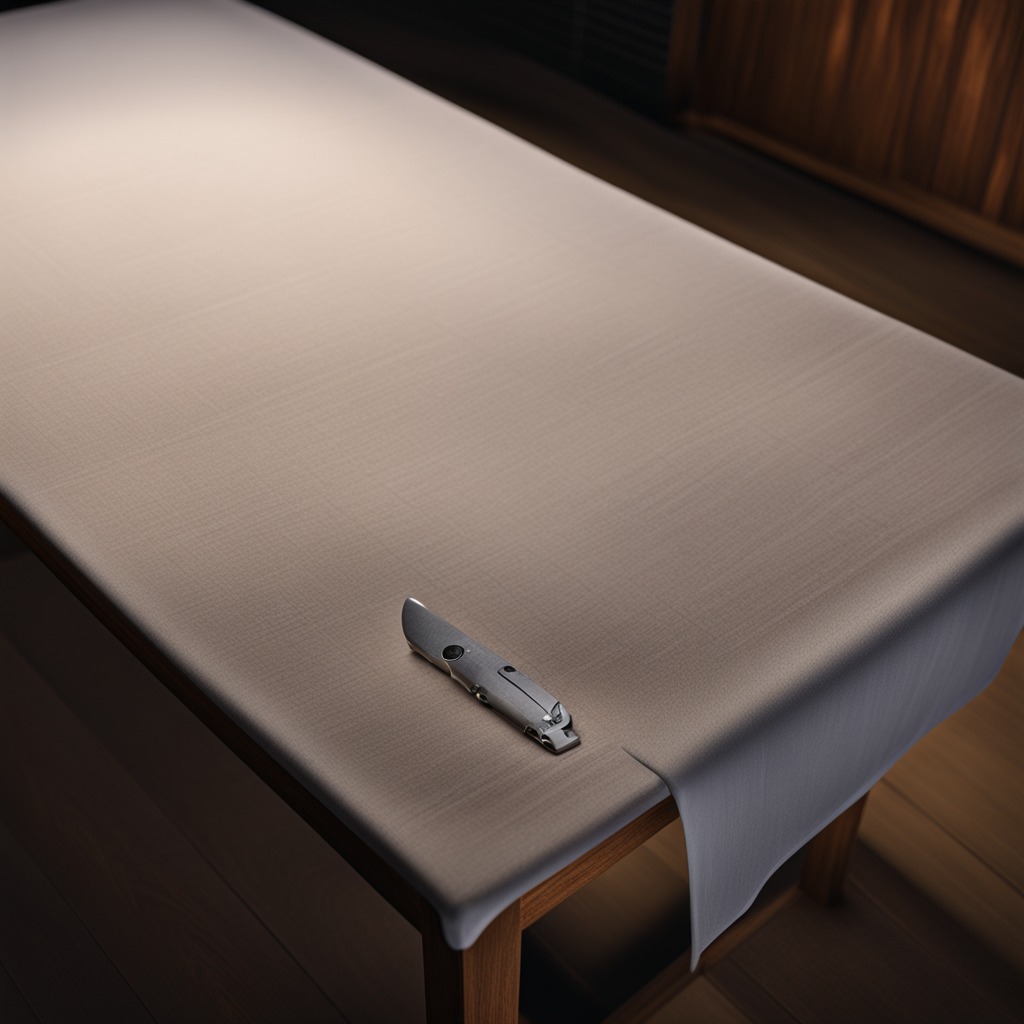
A utility knife lying on a wooden table inside a workshop at night with soft shadows beneath the cloth.